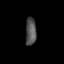
Tissue: prostate
Cell type: T cells
Senescence score: 0.2604
Nuclear area (px): 293
Mean DAPI intensity: 81.997